Interaction volume radius: 5 \u00c5
Interaction volume height: 15 \u00c5
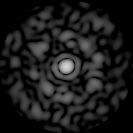
Disorder parameter: 0.8346